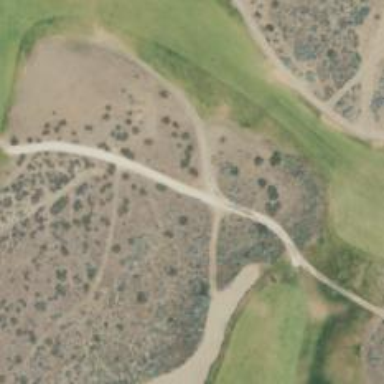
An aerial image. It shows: Service road designated as golf cart path.